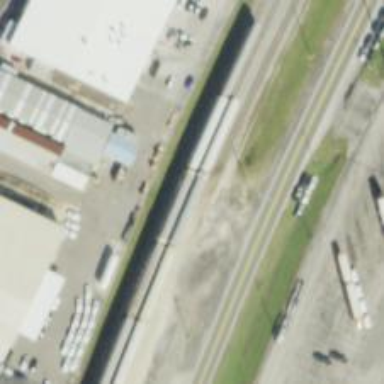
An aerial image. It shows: Rail spur service.